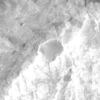
Label: not_dusty